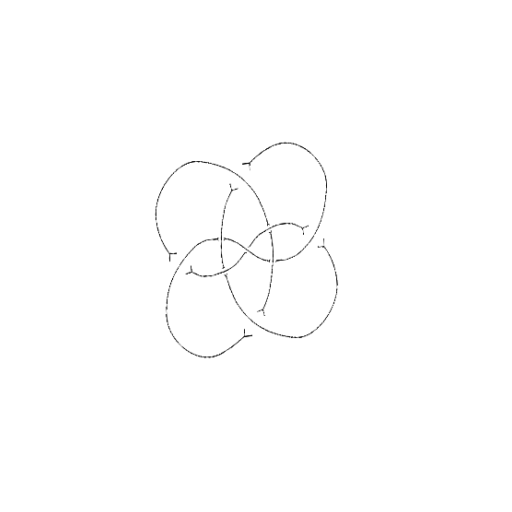
Crossing number: 9